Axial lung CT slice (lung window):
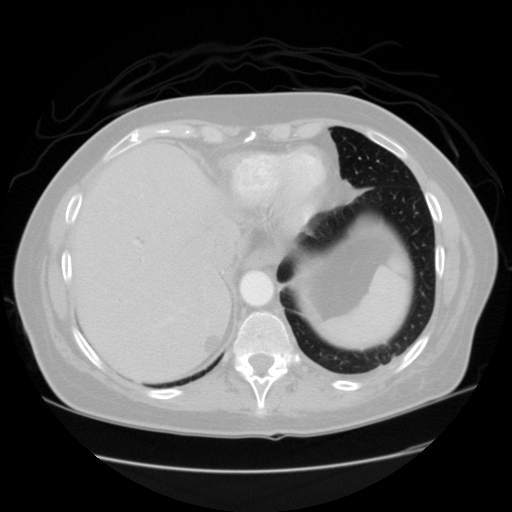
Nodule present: no